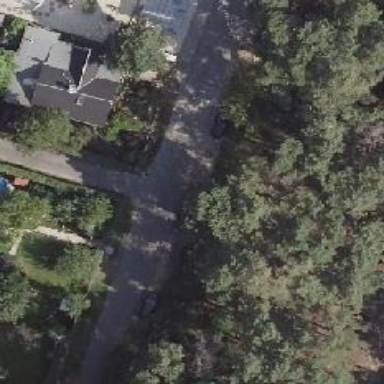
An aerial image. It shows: Residential road with asphalt surface.